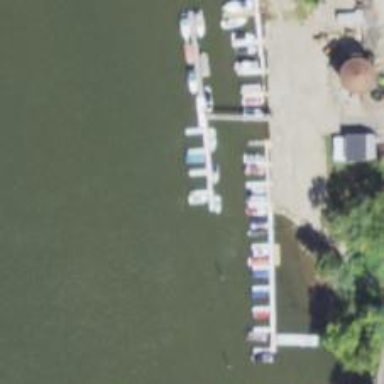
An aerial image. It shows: Pier with mooring facilities.